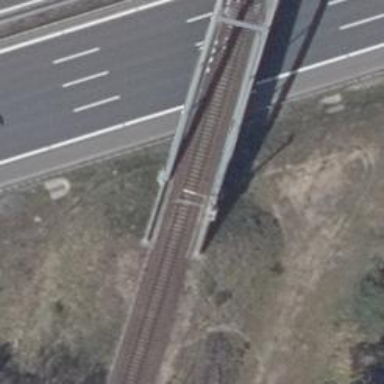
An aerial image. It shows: Railway bridge with electrified contact lines.